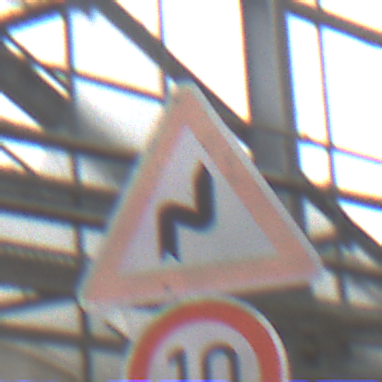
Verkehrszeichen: DoppelkurveRechts
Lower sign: Geschwindigkeit10
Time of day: Midday
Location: Roofed (Special)
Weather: Overcast
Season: NotSpecified
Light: Natural